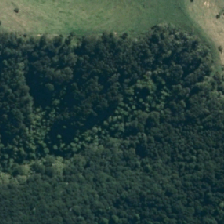
Land cover: indigenous_forest